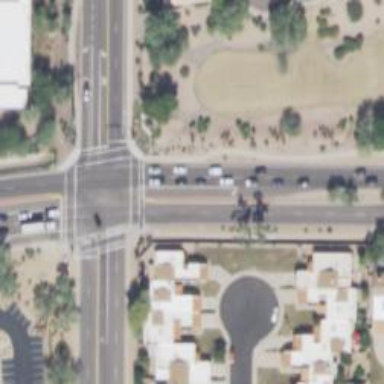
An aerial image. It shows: Solid stop line on the road.